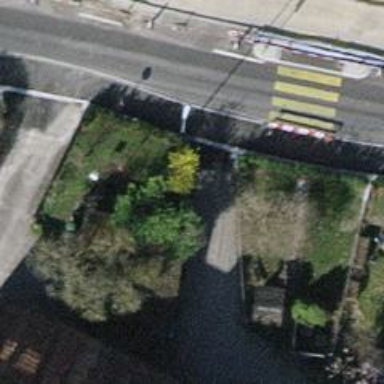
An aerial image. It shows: Bollard barrier.